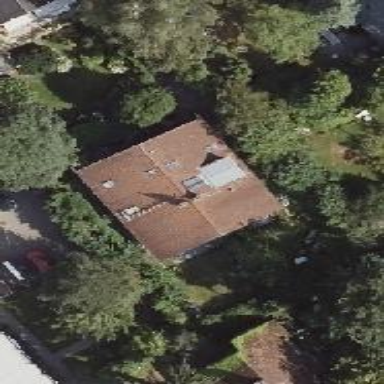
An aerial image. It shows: Semi-detached house.